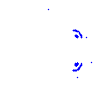
Particle: electron